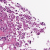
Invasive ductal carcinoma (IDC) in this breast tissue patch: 0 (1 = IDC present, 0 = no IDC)